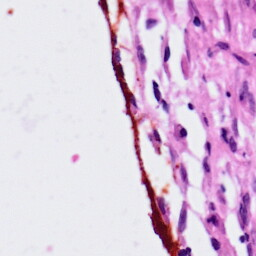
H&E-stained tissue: Lung